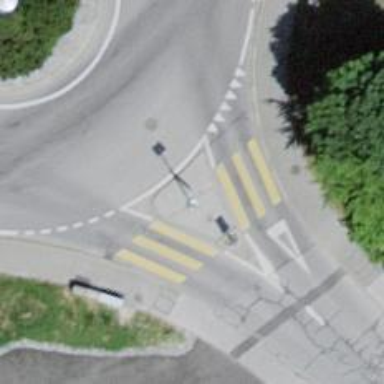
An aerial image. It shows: Marked footway crossing with island.